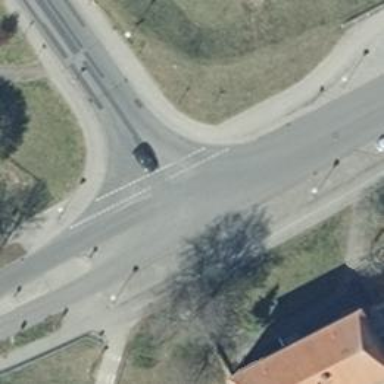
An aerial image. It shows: Road with "give way" sign.